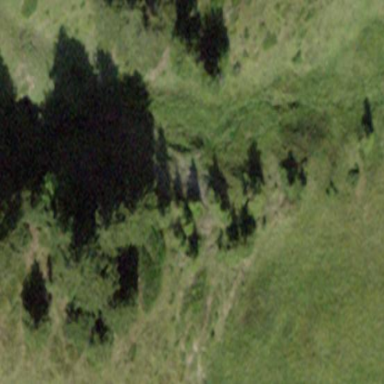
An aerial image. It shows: Forest area.